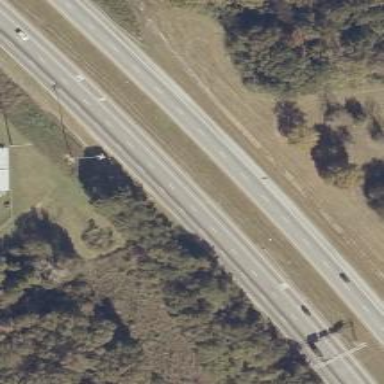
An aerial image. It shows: This image shows trunk highway that functions as expressway.